Brain MRI, modality: hrT2
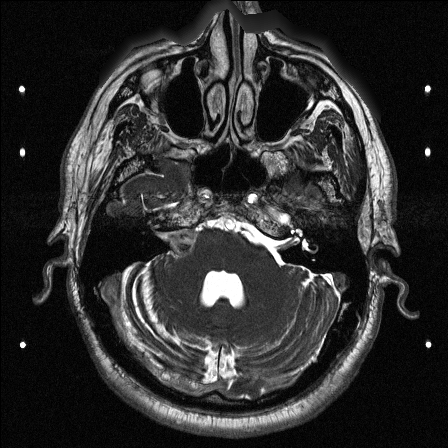